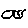
Label: hexagon